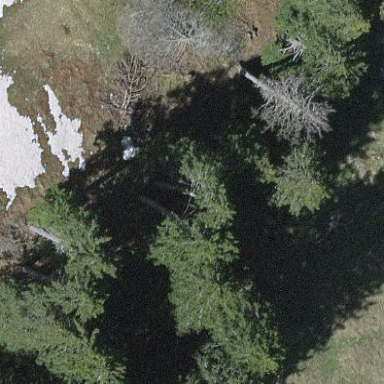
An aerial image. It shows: Forest with evergreen needle-leaved trees.